Aerial crown-view tile of a tropical tree (Barro Colorado Island, Panama), acquired 20240716:
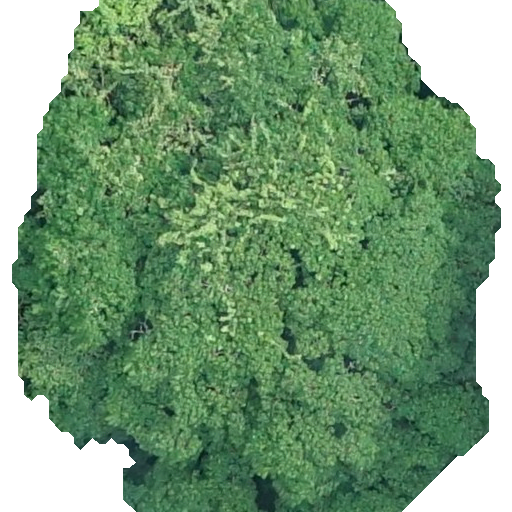
Species: Hura crepitans
GBIF accepted scientific name: Hura crepitans
Crown area: 341.485 m²